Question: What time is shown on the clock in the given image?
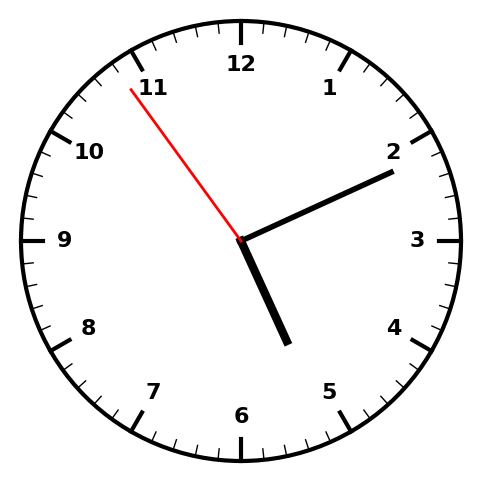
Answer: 05:10:54